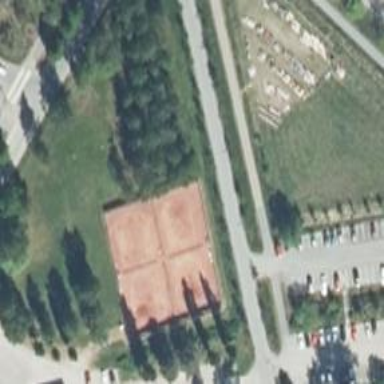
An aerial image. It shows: Clay tennis court on pitch.